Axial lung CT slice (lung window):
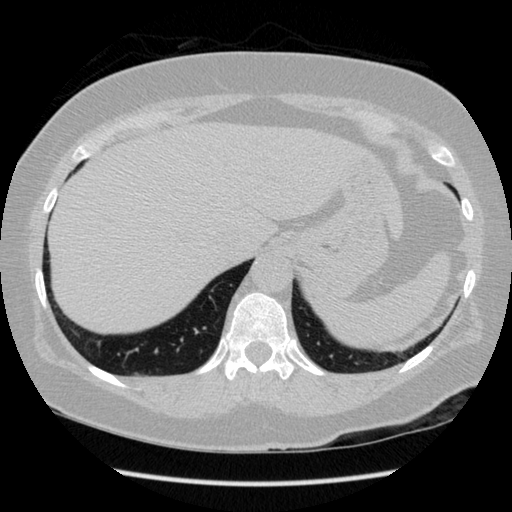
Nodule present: no